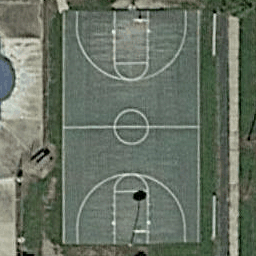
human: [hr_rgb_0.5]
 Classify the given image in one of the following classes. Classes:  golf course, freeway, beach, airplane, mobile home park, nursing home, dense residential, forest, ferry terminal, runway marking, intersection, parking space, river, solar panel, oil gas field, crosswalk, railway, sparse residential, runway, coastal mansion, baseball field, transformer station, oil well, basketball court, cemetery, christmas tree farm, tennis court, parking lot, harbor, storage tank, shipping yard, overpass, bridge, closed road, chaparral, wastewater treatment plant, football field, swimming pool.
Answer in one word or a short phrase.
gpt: basketball court